Question: I have problem with my table JqMobile style is not working when I uploaded to the server I want datat be horizontal not broken.
<URL>

html
'''
<table data-role="table" id="productOrders" data-mode="reflow" class="ui-table ui-table-reflow">
<thead>
<tr>
<th>Code</th>
<th>Name</th>
<th>Price</th>
<th>Qty.</th>
<th>Ext.</th>
</tr>
</thead>
<tbody>
<tr>
<td><b class="ui-table-cell-label">Code</b></td>
<td><b class="ui-table-cell-label">Name</b></td>
<td><b class="ui-table-cell-label">Price</b></td>
<td><b class="ui-table-cell-label">Qty.</b></td>
<td><b class="ui-table-cell-label">Ext.</b></td>
</tr>
<tr>
<td>uj7uu</td>
<td>games</td>
<td class="dollars">$70</td>
<td>3</td>
<td>$210</td>
</tr>
</tbody>
</table>
'''
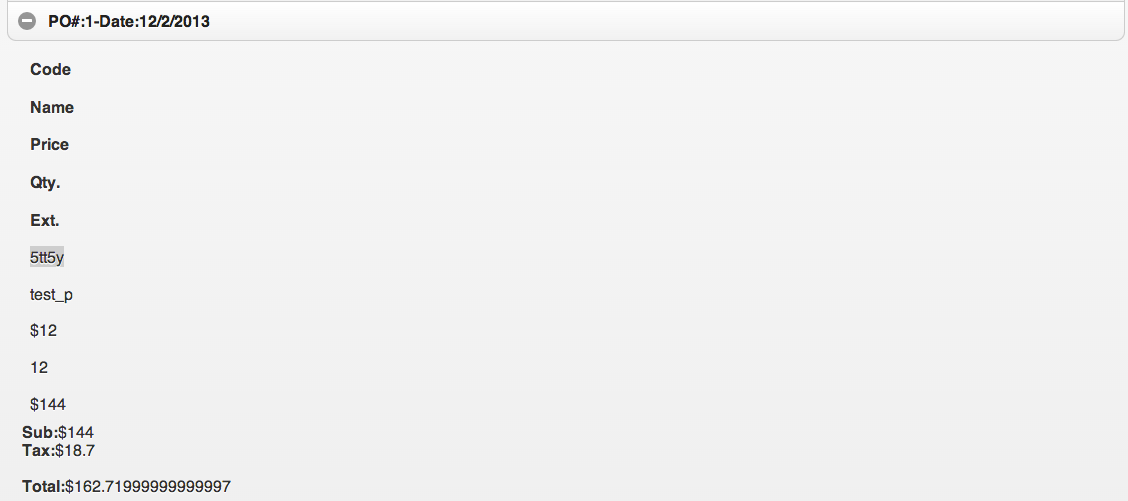
Answer: Here is your fiddle updated: <URL>
The only change was on the table markup, remove the class ui-table-reflow and instead add ui-responsive:
'''
<table data-role="table" id="productOrders" data-mode="reflow" class="ui-table ui-responsive">
'''